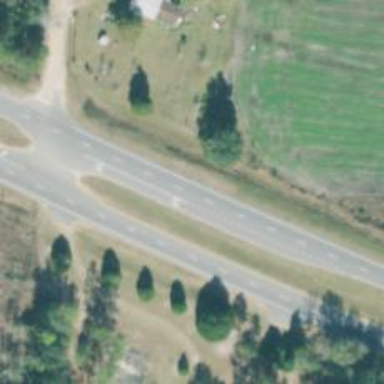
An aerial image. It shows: Trunk expressway with asphalt surface. It is dual carriageway.